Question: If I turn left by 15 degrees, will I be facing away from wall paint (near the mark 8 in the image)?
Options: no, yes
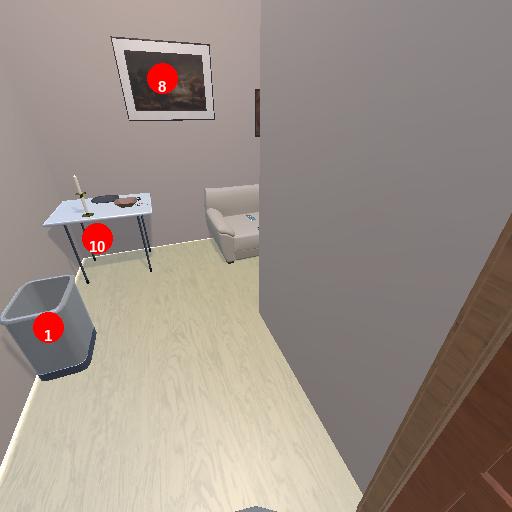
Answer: no